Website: apple
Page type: billing-address
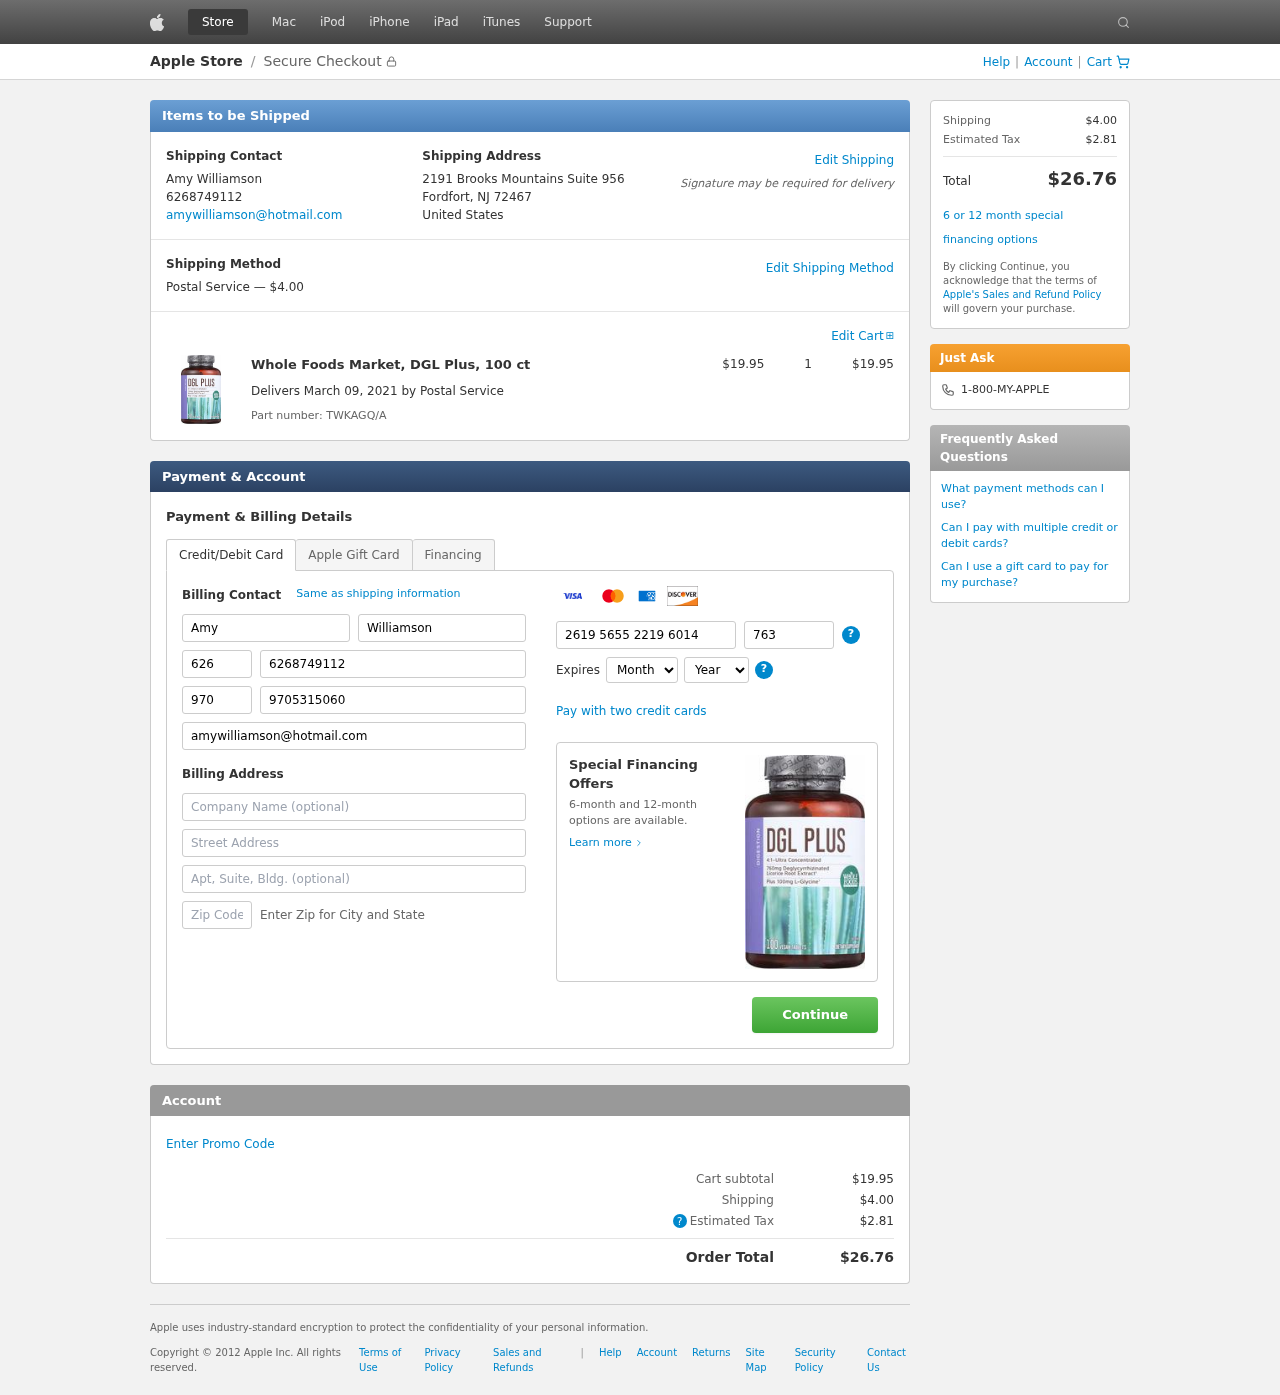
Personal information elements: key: PII_CARD_CVV
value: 763
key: PII_CARD_EXPIRY_MONTH
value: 02
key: PII_CARD_EXPIRY_YEAR
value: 26
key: PII_CARD_NUMBER
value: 2619 5655 2219 6014
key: PII_CITY_STATE_ZIP
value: Fordfort, NJ 72467
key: PII_COUNTRY
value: United States
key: PII_EMAIL
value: amywilliamson@hotmail.com
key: PII_FIRSTNAME
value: Amy
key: PII_FULLNAME
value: Amy Williamson
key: PII_LASTNAME
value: Williamson
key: PII_PHONE
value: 6268749112
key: PII_PHONE_ALT
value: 9705315060
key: PII_PHONE_ALT_AREA
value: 970
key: PII_PHONE_AREA
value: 626
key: PII_STREET
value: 2191 Brooks Mountains Suite 956
Product elements: key: PRODUCT1_NAME
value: Whole Foods Market, DGL Plus, 100 ct
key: PRODUCT1_PRICE
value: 19.95
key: PRODUCT1_QUANTITY
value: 1
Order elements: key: ORDER_SHIPPING_COST
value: $4.00
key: ORDER_SUBTOTAL
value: $19.95
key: ORDER_DELIVERY_DATE
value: March 09, 2021
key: ORDER_PART_NUMBER
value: TWKAGQ/A
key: ORDER_TAX
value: $2.81
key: ORDER_TOTAL
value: $26.76